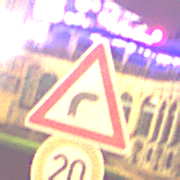
Verkehrszeichen: KurveRechts
Zusatzzeichen unten: Geschwindigkeit20
Umgebung: Outdoor, Urban
Tageszeit: Night
Wetter: Overcast
Licht: Artificial
Jahreszeit: NotSpecified
Kontrast: HighContrast